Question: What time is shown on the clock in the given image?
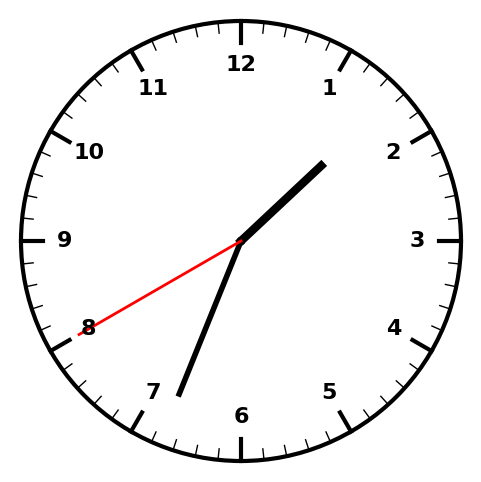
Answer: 01:33:40